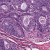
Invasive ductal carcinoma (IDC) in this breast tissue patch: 1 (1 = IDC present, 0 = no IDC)